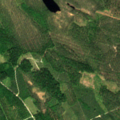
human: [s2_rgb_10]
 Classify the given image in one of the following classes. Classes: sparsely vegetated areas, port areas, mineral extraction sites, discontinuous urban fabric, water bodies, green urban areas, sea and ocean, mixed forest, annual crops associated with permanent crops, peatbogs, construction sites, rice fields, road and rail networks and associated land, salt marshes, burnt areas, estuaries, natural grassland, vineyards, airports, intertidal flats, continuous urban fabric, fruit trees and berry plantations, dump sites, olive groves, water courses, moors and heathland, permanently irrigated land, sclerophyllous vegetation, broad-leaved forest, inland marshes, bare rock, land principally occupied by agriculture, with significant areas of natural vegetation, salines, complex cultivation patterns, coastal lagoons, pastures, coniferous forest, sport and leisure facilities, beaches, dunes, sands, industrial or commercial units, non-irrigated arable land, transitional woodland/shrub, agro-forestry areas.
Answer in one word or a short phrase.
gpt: coniferous forest, mixed forest, transitional woodland/shrub